Aerial crown-view tile of a tropical tree (Barro Colorado Island, Panama), acquired 20240918:
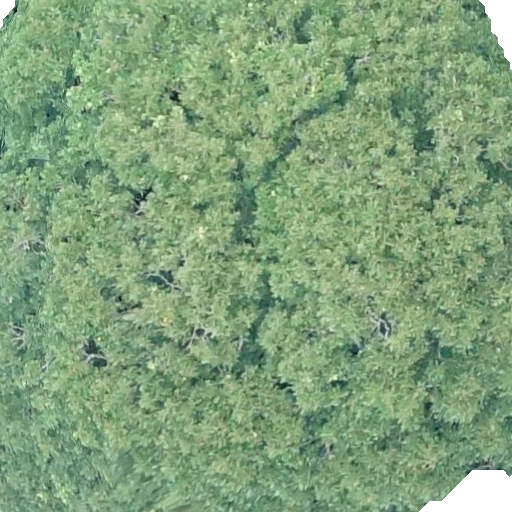
Species: Dipteryx oleifera
GBIF accepted scientific name: Dipteryx oleifera
Crown area: 571.001 m²